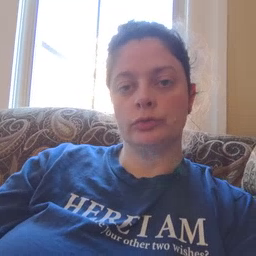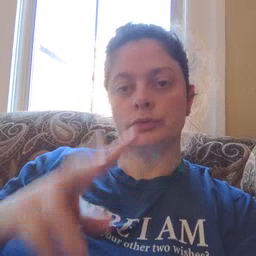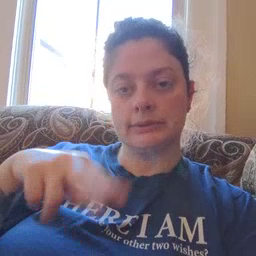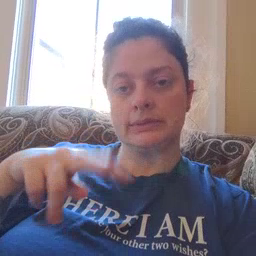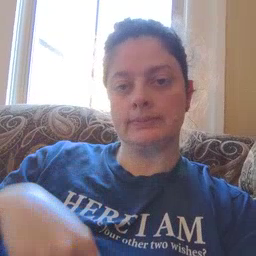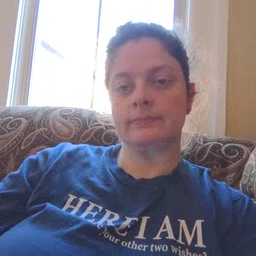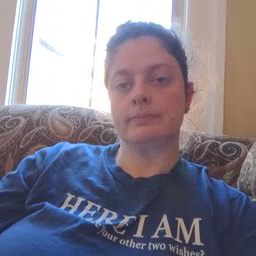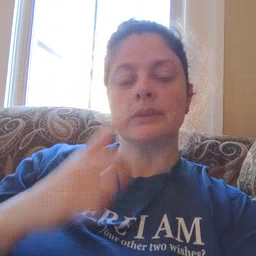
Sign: read